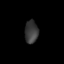
Tissue: lung
Cell type: Epithelial cells
Senescence score: 0.2092
Nuclear area (px): 297
Mean DAPI intensity: 57.02